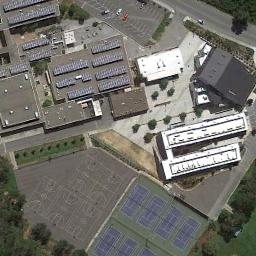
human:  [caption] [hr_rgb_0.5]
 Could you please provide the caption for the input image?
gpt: Neatly arranged tennis courts built next to the building .

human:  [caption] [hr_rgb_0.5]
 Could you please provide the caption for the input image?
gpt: There are three tennis courts on the grass .

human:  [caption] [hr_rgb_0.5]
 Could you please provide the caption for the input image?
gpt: There are many buildings of different shapes beside the tennis courts .

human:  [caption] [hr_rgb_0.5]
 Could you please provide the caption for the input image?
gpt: The tennis court is next to some buildings and trees .

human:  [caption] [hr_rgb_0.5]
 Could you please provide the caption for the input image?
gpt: There are some buildings beside the tennis courts .